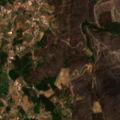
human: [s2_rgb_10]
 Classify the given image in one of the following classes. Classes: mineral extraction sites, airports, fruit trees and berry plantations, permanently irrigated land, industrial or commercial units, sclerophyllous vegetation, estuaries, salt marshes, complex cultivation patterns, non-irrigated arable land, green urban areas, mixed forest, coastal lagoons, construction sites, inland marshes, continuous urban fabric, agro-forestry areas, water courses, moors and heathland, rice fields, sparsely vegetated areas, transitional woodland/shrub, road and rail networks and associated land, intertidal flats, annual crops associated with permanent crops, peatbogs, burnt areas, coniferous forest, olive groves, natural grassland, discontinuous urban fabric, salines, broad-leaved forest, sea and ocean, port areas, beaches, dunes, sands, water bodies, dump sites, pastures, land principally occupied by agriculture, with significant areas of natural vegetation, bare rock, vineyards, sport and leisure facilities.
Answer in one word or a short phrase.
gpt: complex cultivation patterns, burnt areas